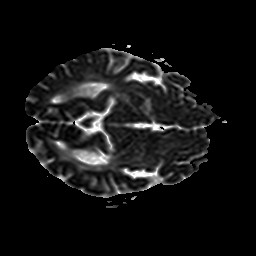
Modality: ADC
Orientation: axial
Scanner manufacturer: philips
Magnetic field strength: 1.5 T
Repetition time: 3.144 s
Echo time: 0.06163 s